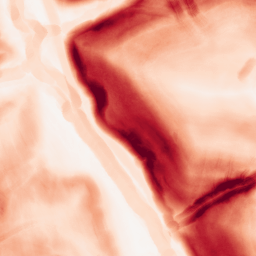
Category: morphological
Decomposition family: morphological_gradient
Decomposition parameters: size: 7
shape: disk
Upsampling method: bicubic
Upsampling parameters: scale: 2
Upsampling scale: 2